Interaction volume radius: 10 \u00c5
Interaction volume height: 10 \u00c5
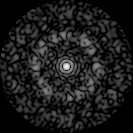
Disorder parameter: 0.8428